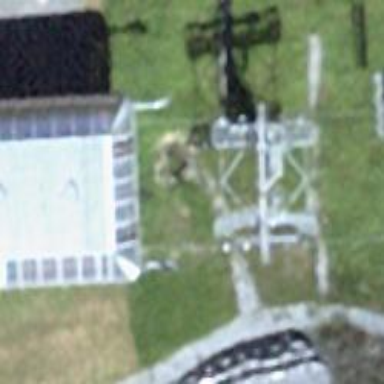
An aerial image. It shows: Pylon for aerialway.